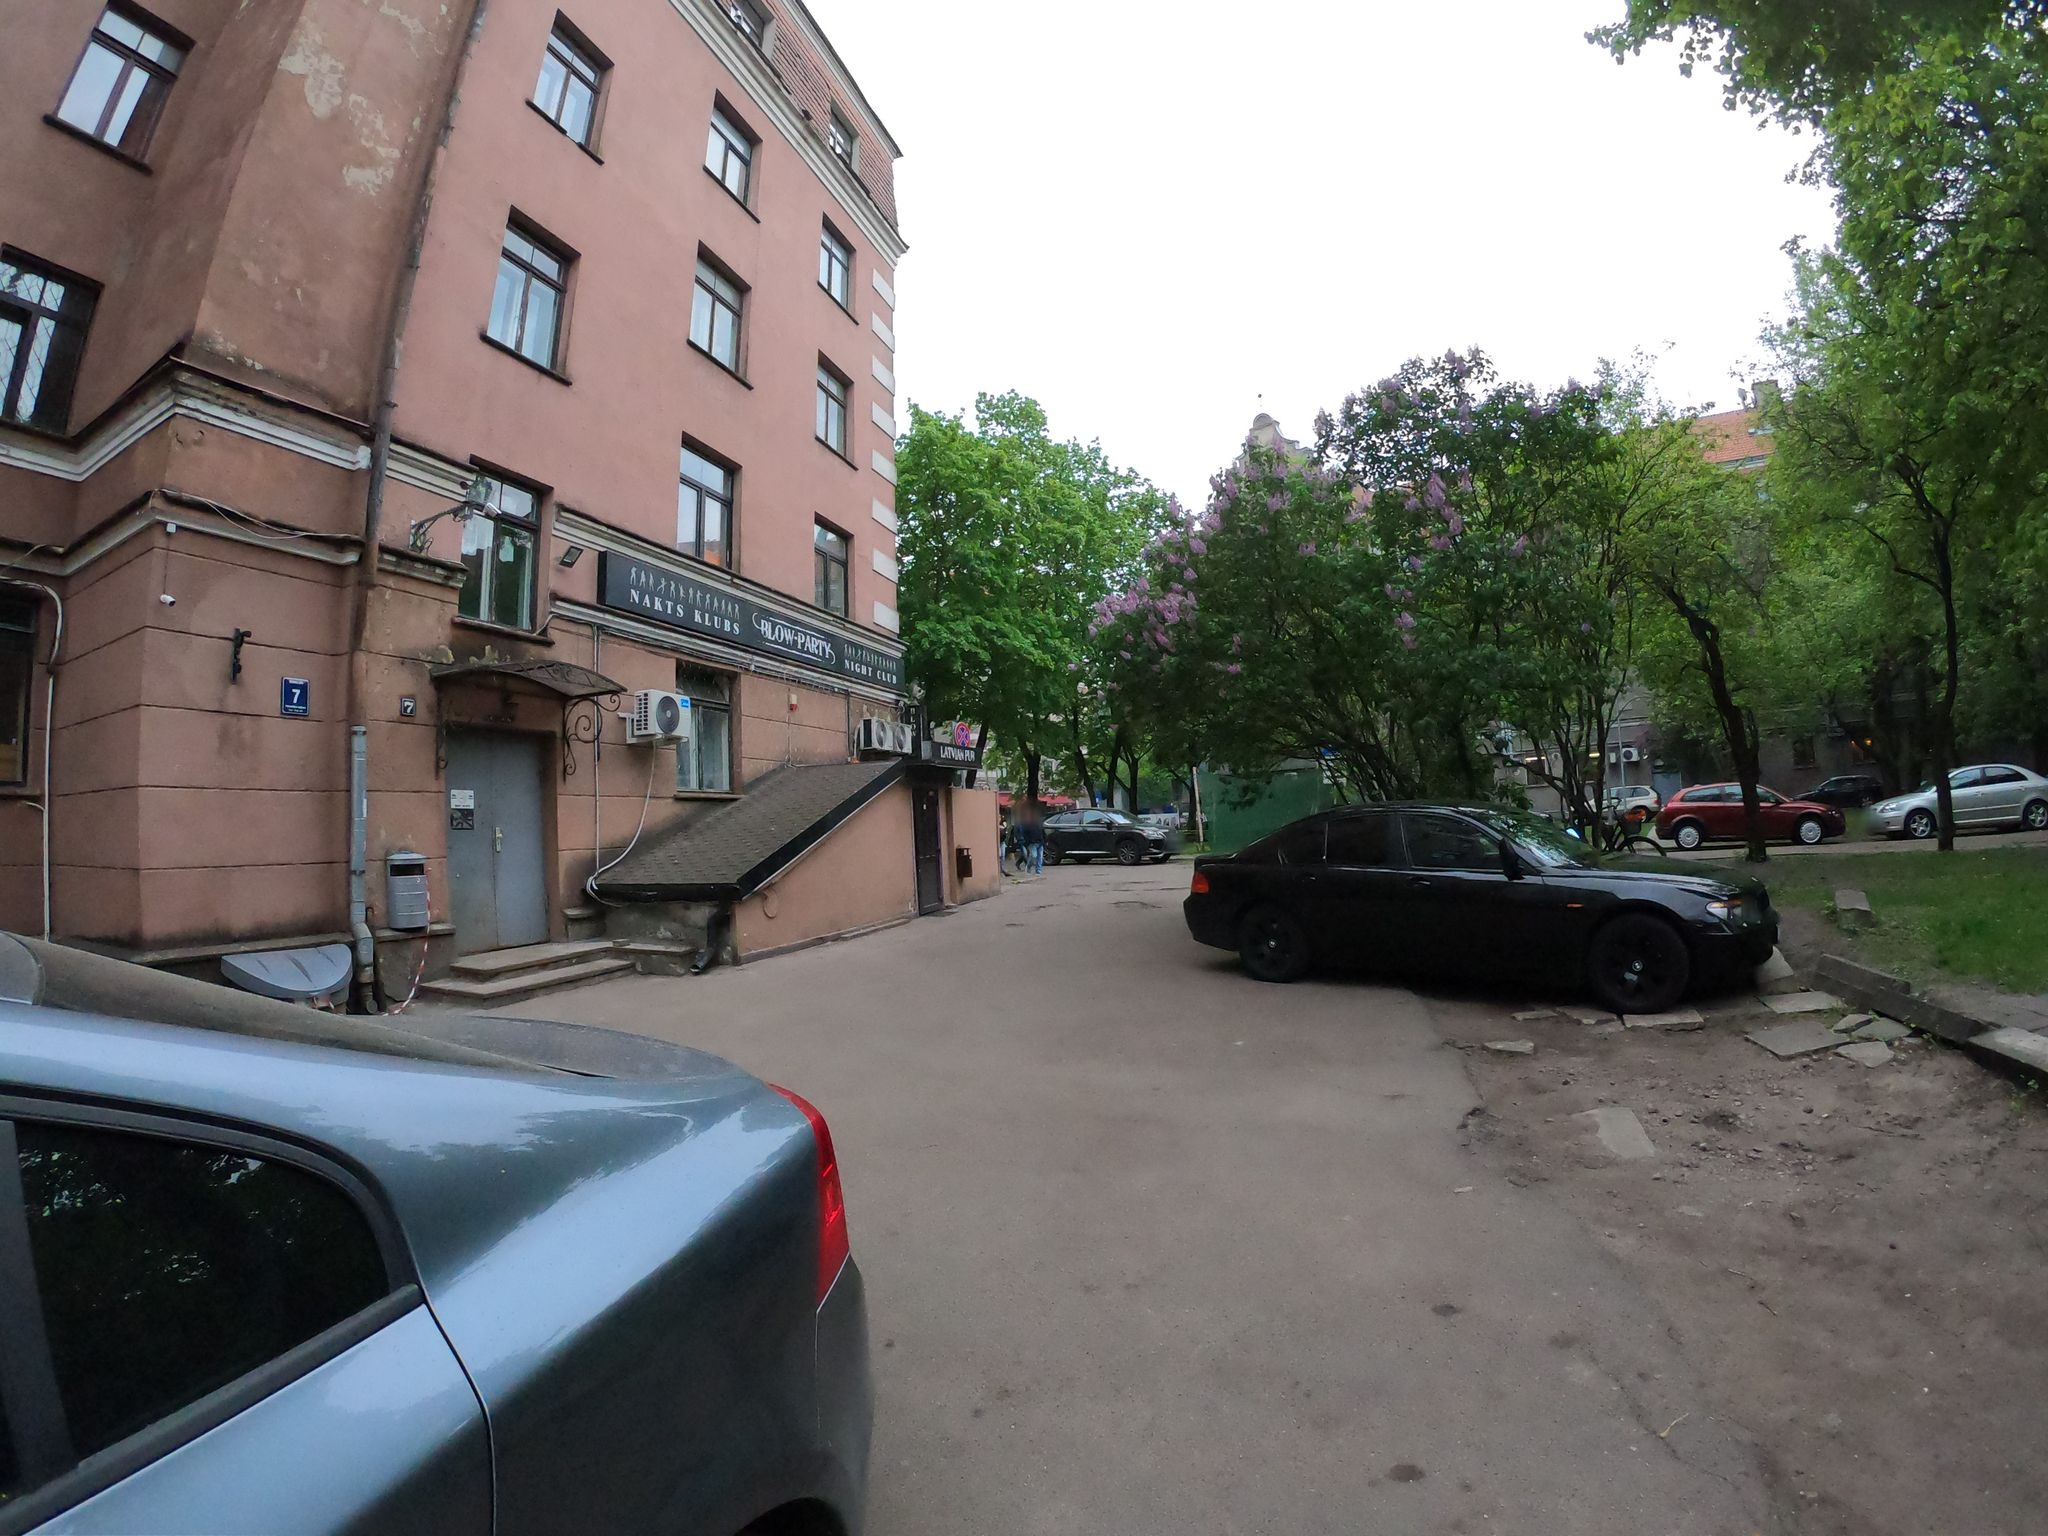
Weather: clear
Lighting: day
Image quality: good
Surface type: walking surface
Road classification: footway, living_street
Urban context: urban centre
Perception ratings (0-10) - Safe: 5.17, Lively: 7.5, Beautiful: 8.04, Boring: 2.12, Depressing: 3.45, Wealthy: 7.39